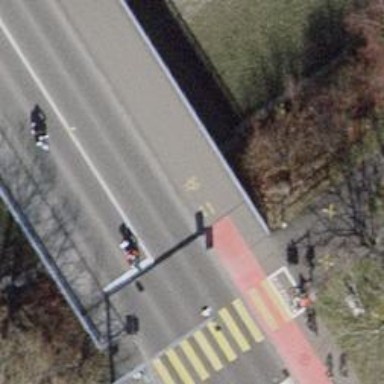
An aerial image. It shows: Asphalt cycleway on bridge.